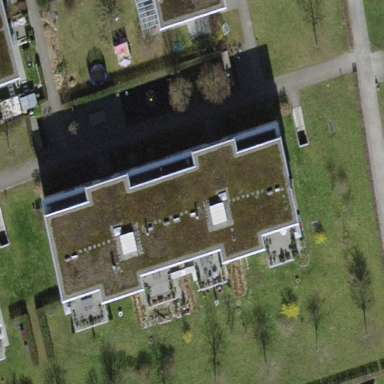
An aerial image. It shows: Flat-roofed apartment building.